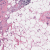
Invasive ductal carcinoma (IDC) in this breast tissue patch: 1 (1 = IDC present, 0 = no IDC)